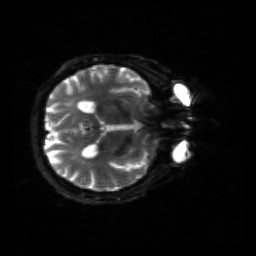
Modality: sbref
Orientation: axial
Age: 65
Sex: male
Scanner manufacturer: siemens
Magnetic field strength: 3 T
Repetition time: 4.71 s
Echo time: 0.0906 s